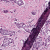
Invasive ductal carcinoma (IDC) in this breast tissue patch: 1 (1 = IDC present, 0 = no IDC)